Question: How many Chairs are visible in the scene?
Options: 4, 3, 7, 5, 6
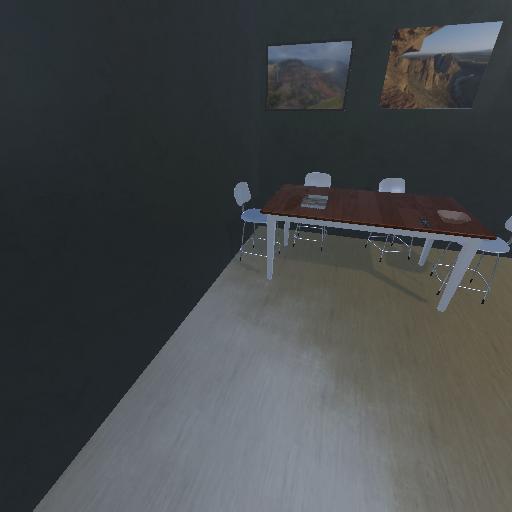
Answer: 4